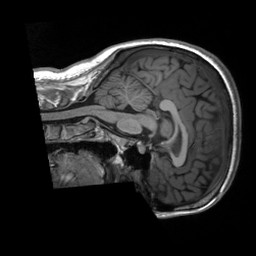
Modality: T1w
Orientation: sagittal
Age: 29
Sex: female
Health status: ill
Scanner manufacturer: siemens
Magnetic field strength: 3 T
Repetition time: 2.3 s
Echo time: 0.00232 s